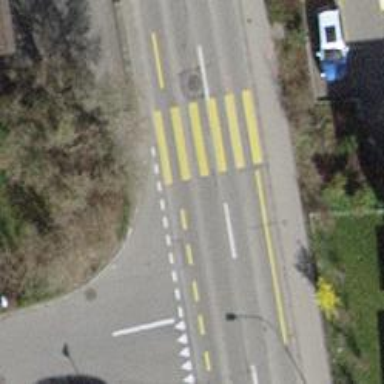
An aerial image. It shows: Marked crossing with pedestrian island.